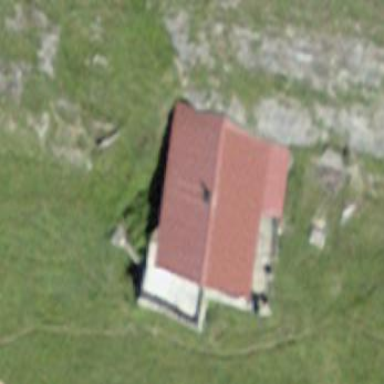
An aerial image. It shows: Hut.